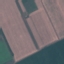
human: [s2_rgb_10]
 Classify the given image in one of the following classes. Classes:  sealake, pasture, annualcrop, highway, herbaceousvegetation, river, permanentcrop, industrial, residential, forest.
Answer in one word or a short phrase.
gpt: AnnualCrop